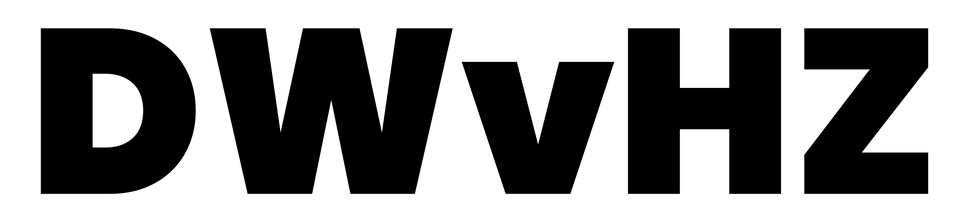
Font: Poppins-Black